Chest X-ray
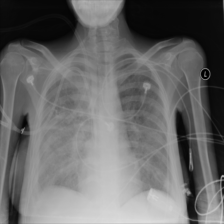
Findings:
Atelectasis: negative
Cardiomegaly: negative
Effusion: positive
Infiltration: positive
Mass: negative
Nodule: negative
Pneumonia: negative
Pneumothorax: negative
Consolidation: negative
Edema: negative
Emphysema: negative
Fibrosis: negative
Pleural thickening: positive
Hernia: negative